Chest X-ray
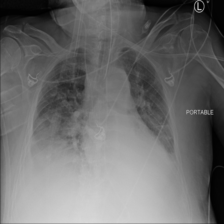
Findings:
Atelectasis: positive
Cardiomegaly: negative
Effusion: positive
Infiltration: negative
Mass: negative
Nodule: negative
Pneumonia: negative
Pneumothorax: negative
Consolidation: negative
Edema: negative
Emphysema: negative
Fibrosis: negative
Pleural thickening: negative
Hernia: negative